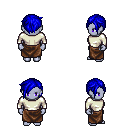
a pixel art fantasy rpg character, female body template, dark elf, purple skin, white long-sleeve shirt, robe skirt, blue pixie cut hairstyle, four views (front, back, left, right), 2x2 character sprite sheet, small pixel art, hard edges, no anti-aliasing